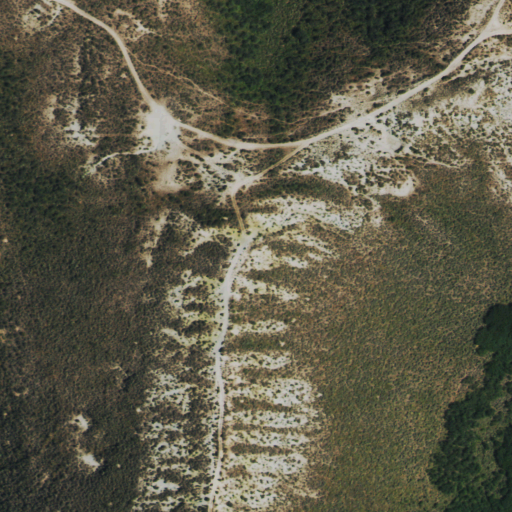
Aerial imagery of mountain in Colorado named Citadel Plateau containing shrub, evergreen forest, and deciduous forest